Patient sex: F
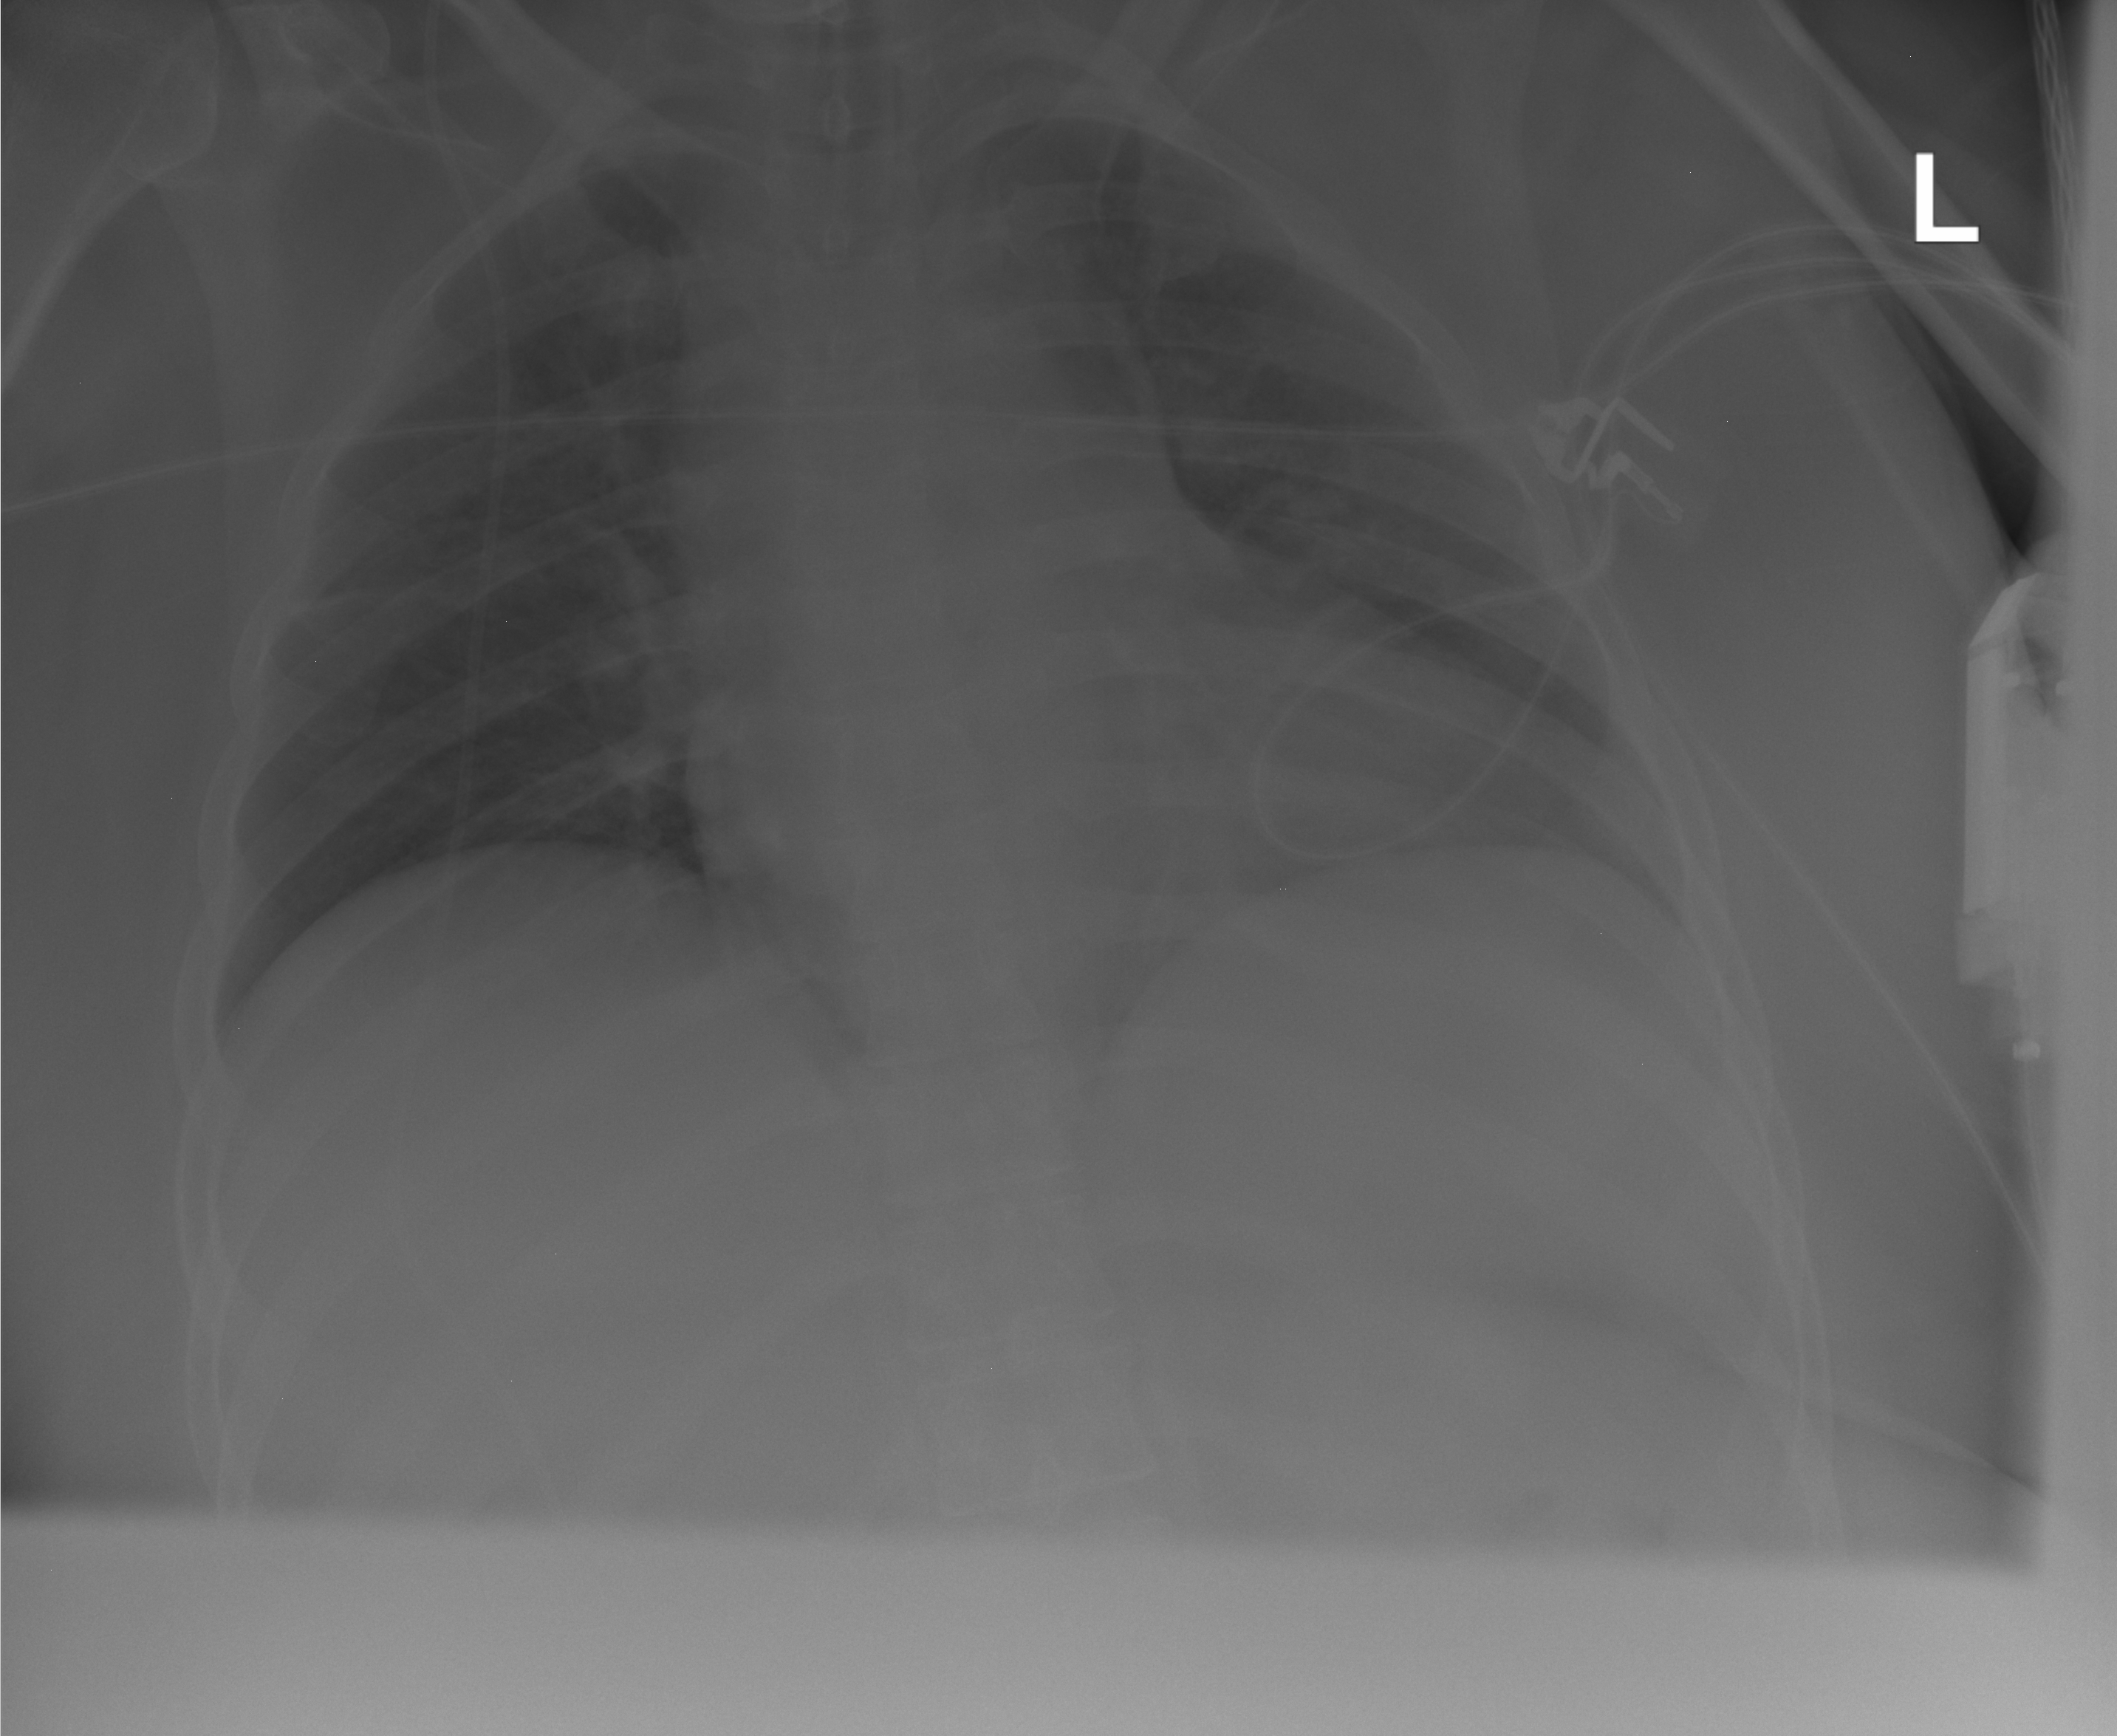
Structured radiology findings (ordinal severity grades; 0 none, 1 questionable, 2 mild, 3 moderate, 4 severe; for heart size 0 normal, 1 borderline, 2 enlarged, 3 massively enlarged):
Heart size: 2
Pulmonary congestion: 0
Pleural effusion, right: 0
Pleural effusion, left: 1
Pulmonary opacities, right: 0
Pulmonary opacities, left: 0
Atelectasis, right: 1
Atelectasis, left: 2